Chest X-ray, AP view. Patient: 66 years old, sex M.
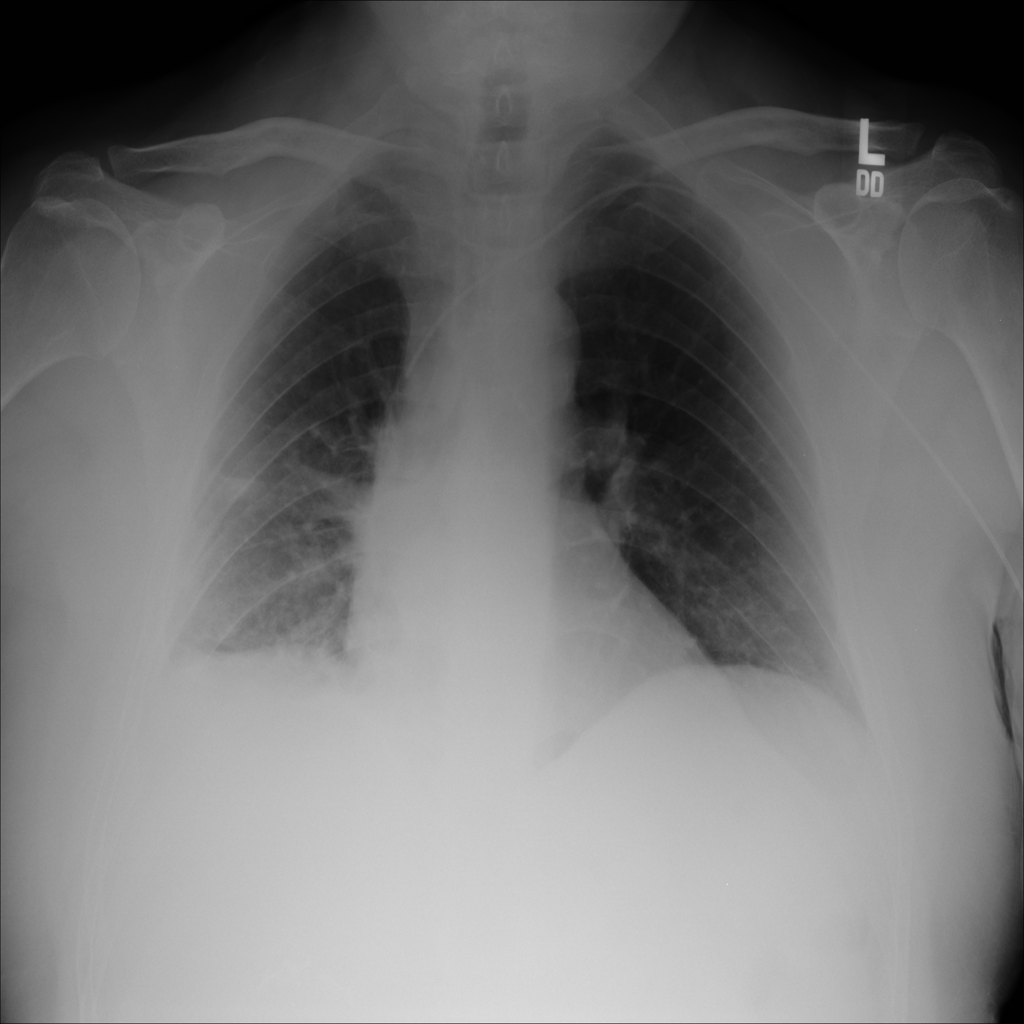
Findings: Atelectasis